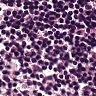
Metastatic tissue present: no